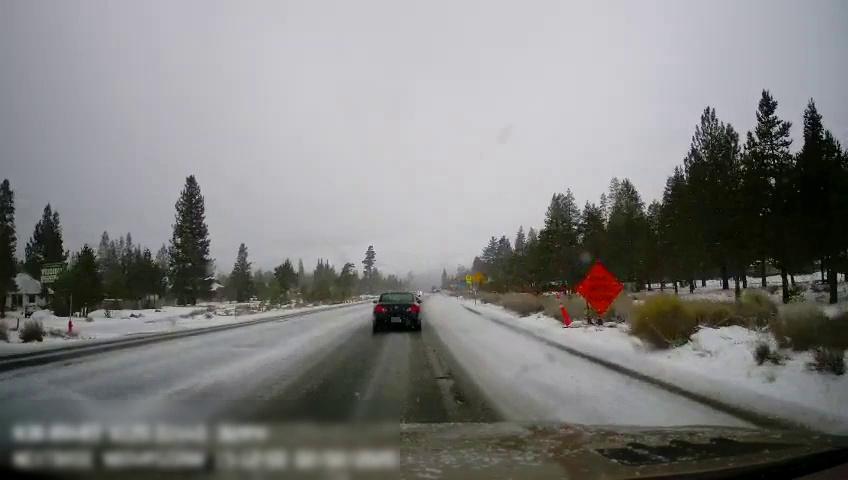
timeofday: Day
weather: Snowy
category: Drivable Space
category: Vehicles | Car
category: Vehicles | Car
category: Traffic | Signs